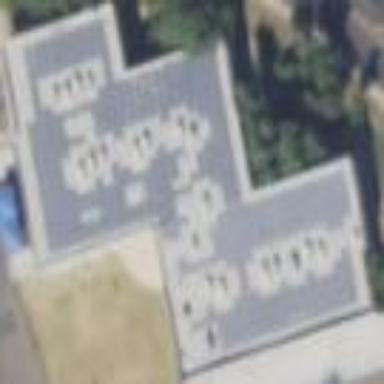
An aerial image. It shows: Commercial building.